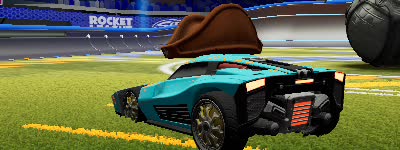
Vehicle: breakout